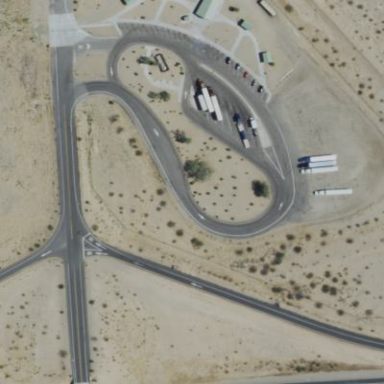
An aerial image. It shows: Rest area along the road with picnic tables.